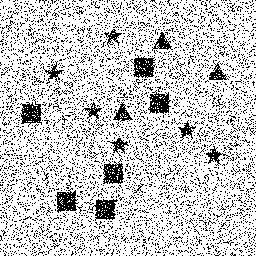
Squares: 6
Triangles: 3
Stars: 6
Total shapes: 15